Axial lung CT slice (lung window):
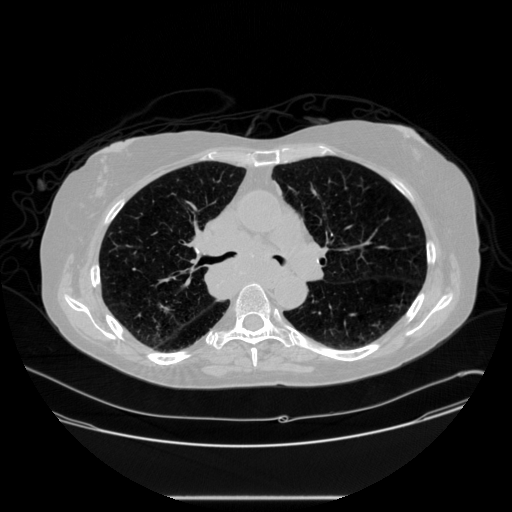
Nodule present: no